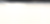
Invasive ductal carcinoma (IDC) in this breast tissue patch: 0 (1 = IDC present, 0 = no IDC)